Question: I am trying to increase the height of a top-fixed Bootstrap 3 navbar to 80px, but want to keep the original min-height at 50px, when the menu is collapsing (i.e. screen widths of less than 768px).
'''
<!-- Navigation Bar -->
<div class="navbar navbar-inverse navbar-fixed-top" role="navigation">
<a class="navbar-brand" href="#">Project</a>
<div class="container">
<div class="navbar-header">
<button type="button" class="navbar-toggle" data-toggle="collapse" data-target=".navbar-collapse">
<span class="sr-only">Project</span>
<span class="icon-bar"></span>
<span class="icon-bar"></span>
<span class="icon-bar"></span>
</button>
</div>
<div class="collapse navbar-collapse">
<ul class="nav navbar-nav">
<li class="active"><a href="#">Home</a></li>
<li><a href="#about">Services</a></li>
<li><a href="#contact">Contact</a></li>
<li><a href="#contact">Support</a></li>
</ul>
</div><!--/.nav-collapse -->
</div>
<!-- Navigation Bar End -->
</div>
'''
I am using the following CSS and succesfully changed the navbar height, but the collapsed menu height is still at 80px:
'''
.navbar-fixed-top {
min-height: 80px;
}
@media (min-width: 768px) {
.navbar {
border-radius: 4px;
min-height: 50px;
}
}
'''

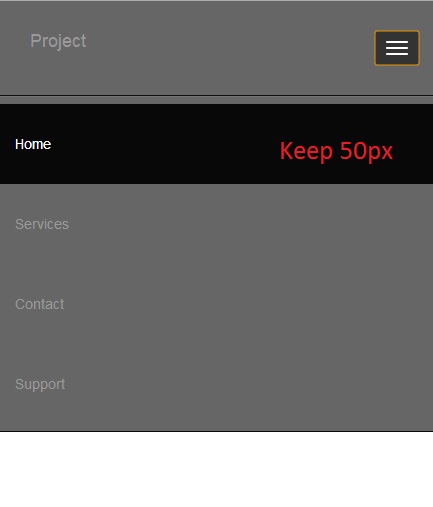
Answer: I finally developed a solution myself. You have to create a media query that keeps the line height of the collapsing menu at 20px for screen widths up to 767px. The following CSS in my style.css overrides the boostrap.css and solved my problem:
'''
.navbar-fixed-top {
min-height: 80px;
}
.navbar-nav > li > a {
padding-top: 0px;
padding-bottom: 0px;
line-height: 80px;
}
@media (max-width: 767px) {
.navbar-nav > li > a {
line-height: 20px;
padding-top: 10px;
padding-bottom: 10px;}
}
'''